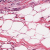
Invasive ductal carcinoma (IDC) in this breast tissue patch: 1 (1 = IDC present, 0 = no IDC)